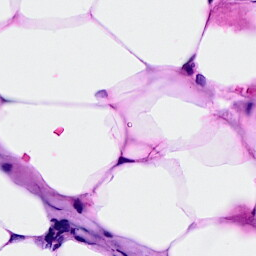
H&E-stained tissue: Breast